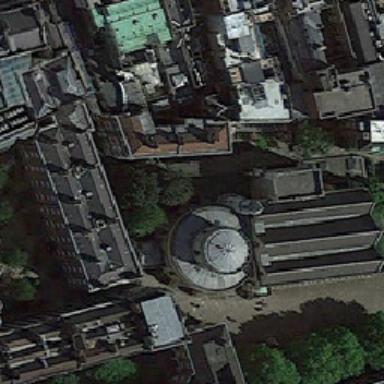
There are three long pillar churches near the round roof and some square buildings .